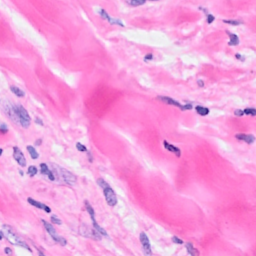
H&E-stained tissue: Breast